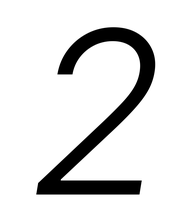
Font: Inter-Italic_Light_Italic